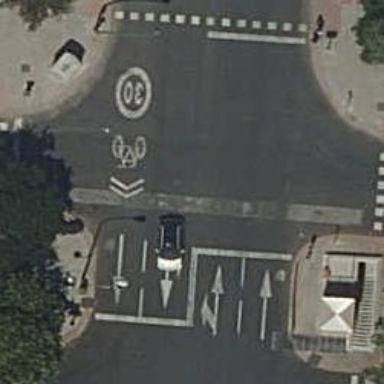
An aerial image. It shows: Road with traffic signals.